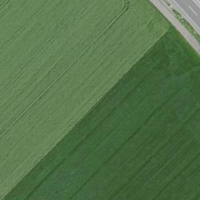
EUNIS habitat code: 57
Species observed at this site:
Ciconia ciconia
Buteo buteo
Milvus milvus